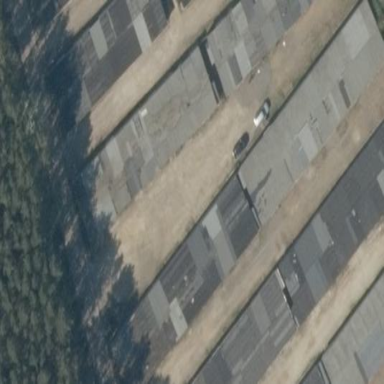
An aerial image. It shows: Group of garages.